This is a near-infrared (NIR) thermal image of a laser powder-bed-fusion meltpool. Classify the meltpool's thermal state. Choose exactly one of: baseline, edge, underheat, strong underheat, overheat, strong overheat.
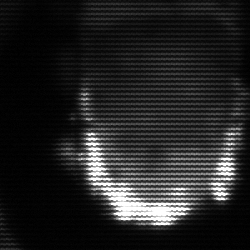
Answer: baseline